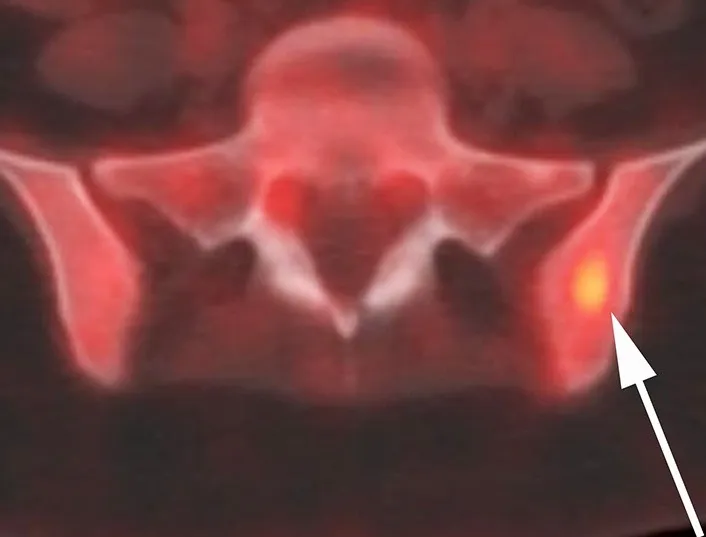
A 17-year-old female with H3F3A G34R mutated infiltrative glioma. 18F-FDG PET CT fused axial image of the superior bony pelvis reveals a hypermetabolic sclerotic lesion (maximum SUV of >6) within the left iliac bone (arrow).
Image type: radiology (pet)